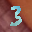
Label: 3